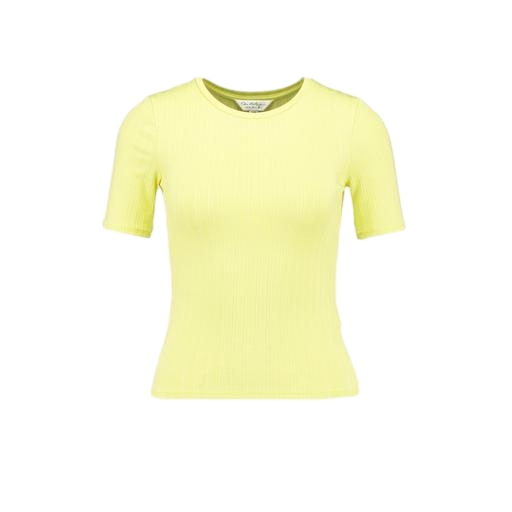
short-sleeve top only macy, yellow jersey tee, yellow iconic women's round neck t-shirt, white background